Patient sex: M
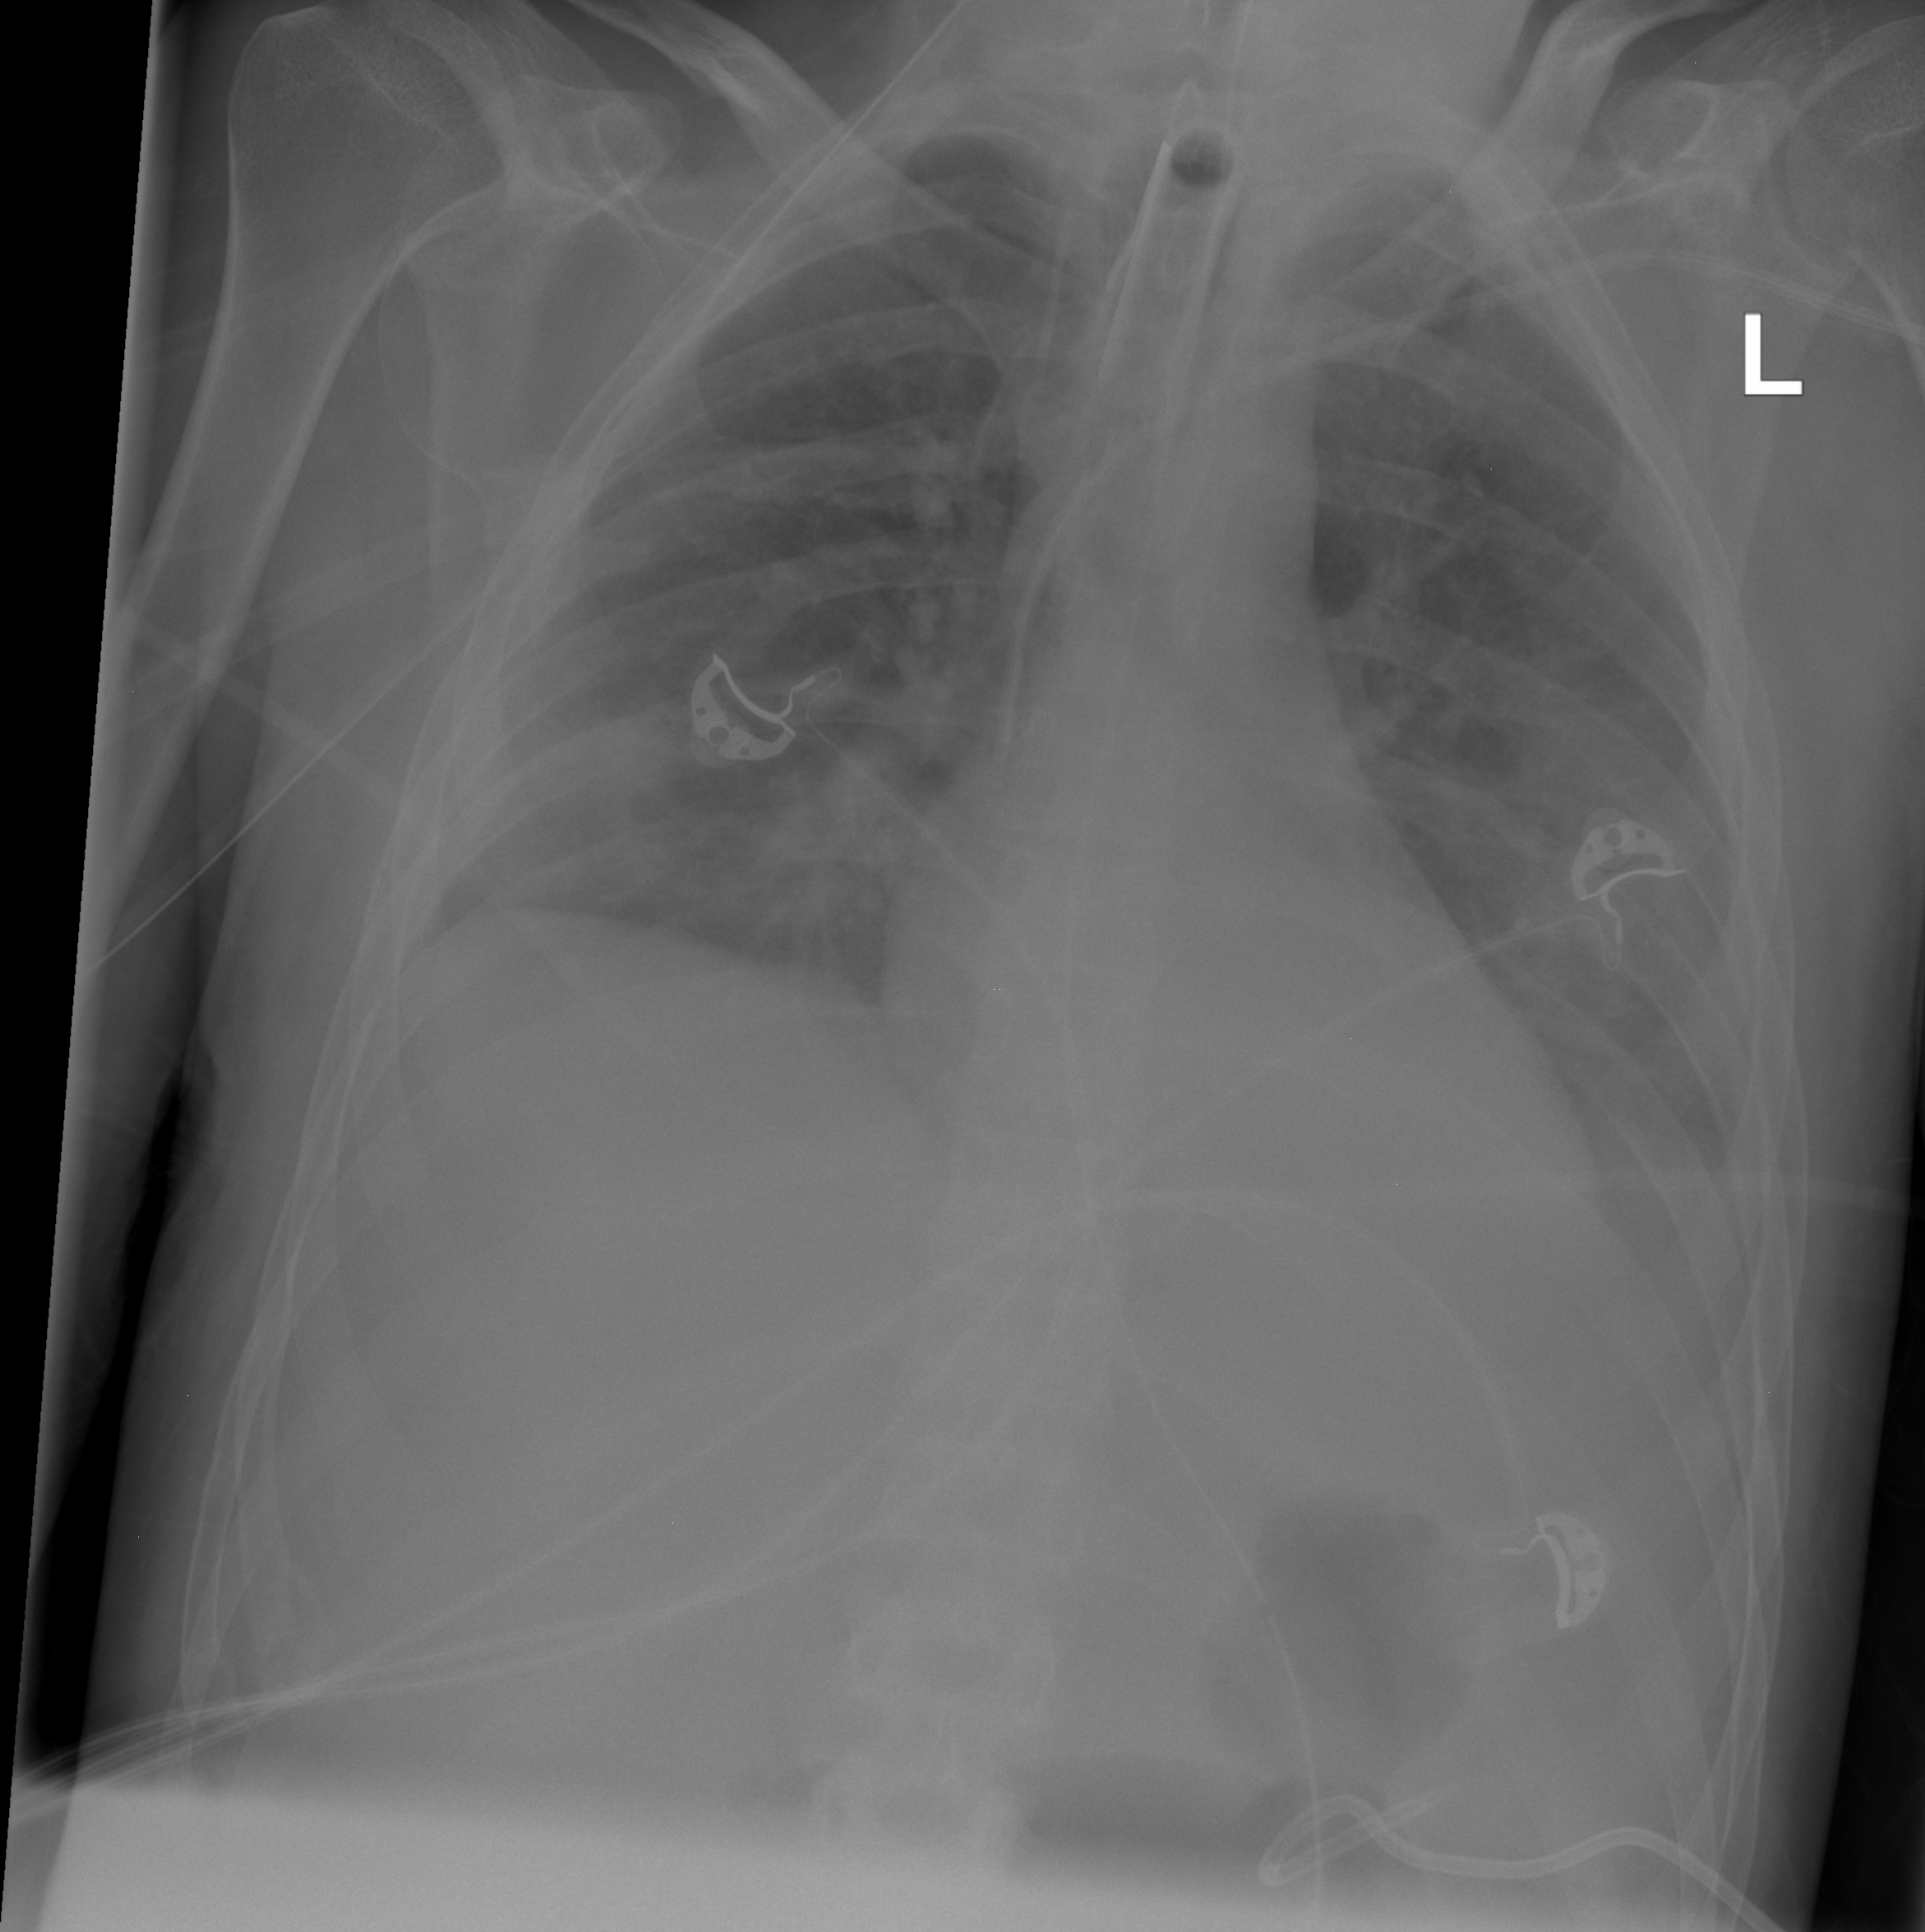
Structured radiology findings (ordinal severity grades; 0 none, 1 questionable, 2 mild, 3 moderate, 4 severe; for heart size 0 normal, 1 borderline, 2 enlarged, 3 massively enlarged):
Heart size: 0
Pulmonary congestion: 0
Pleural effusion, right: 0
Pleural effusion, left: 2
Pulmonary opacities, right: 0
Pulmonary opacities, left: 0
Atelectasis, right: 0
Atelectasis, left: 2